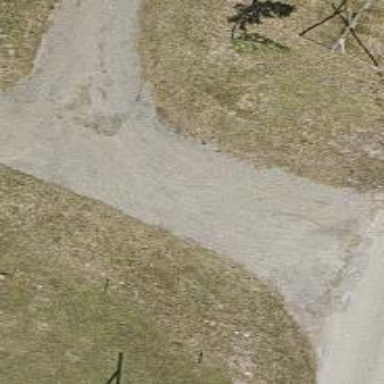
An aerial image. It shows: Path.